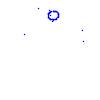
Particle: proton